Question: I have table which is being populted from database and I need to apply background color for each row which is also coming from dtabase. my code is below Im not sure what Im doing wrong but its not working. HELP!

'''
<tbody>
<tr>
<c:forEach items="${summary}" var="summary"
style='background-color:<c:out value="${summary.color}"></c:out>;'>
<tr>
<td><c:out value="${summary.eventDesc}" /></td>
<td><c:out value="${summary.labelNbr}" /></td>
<td><c:out value="${summary.origin}" /></td>
<td><c:out value="${summary.senderName}" /></td>
<td><c:out value="${summary.receiverName}" /></td>
<td><c:out value="${summary.receiptDate}" /></td>
<td><c:out value="${summary.loadDate}" /></td>
<td><c:out value="${summary.forecastIsc}" /></td>
<td><c:out value="${summary.actualIsc}" /></td>
<td><c:out value="${summary.country}" /></td>
<td><c:out value="${summary.source}" /></td>
<td><input type="checkbox" value=""></td>
</tr>
</c:forEach>
'''
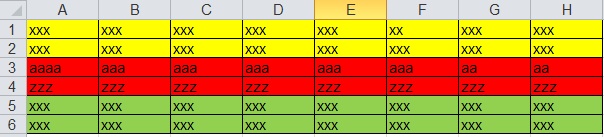
Answer: Ok so I finally figured it out. Since Im pulling the color from database table following code works fine:
'''
<td bgcolor='<c:out value="${summary.color}"></c:out>'>
<c:out value="${summary.eventDesc}" />
</td>
'''